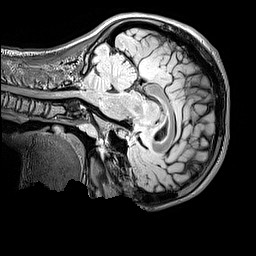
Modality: FLAIR
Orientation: sagittal
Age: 12
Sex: male
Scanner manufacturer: siemens
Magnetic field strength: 3 T
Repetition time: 5 s
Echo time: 0.388 s